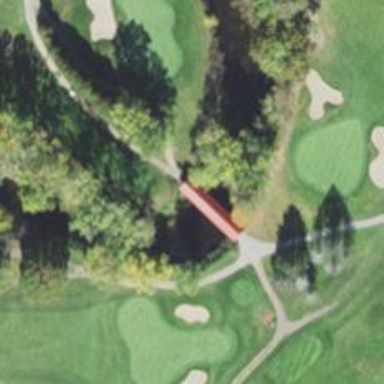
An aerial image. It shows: Path bridge on golf course.